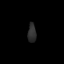
Tissue: prostate
Cell type: T cells
Senescence score: 0.3474
Nuclear area (px): 157
Mean DAPI intensity: 44.981